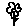
Label: flower